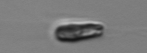
Label: Chrysochromulina